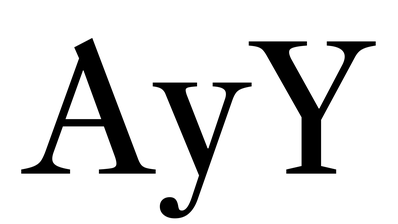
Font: LibreCaslonText_Regular